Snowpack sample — Buffalo Mountain, Silverthorne, Colorado, USA (2/22/26, 2:02 PM MST)
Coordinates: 39.622, -106.113
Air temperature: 33 °F
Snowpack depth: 63 cm
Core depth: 30 cm
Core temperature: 26.6 °F
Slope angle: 11°, slope face: 116°
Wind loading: low
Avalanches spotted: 0
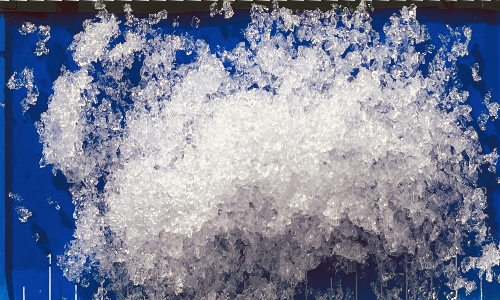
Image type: core
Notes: In a firebreak similar to site 1, minimal wind loading with no spotted avalanches (not many faces in view though)